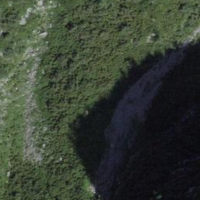
EUNIS habitat code: 31
Species observed at this site:
Primula hirsuta